Aerial crown-view tile of a tropical tree (Barro Colorado Island, Panama), acquired 20241216:
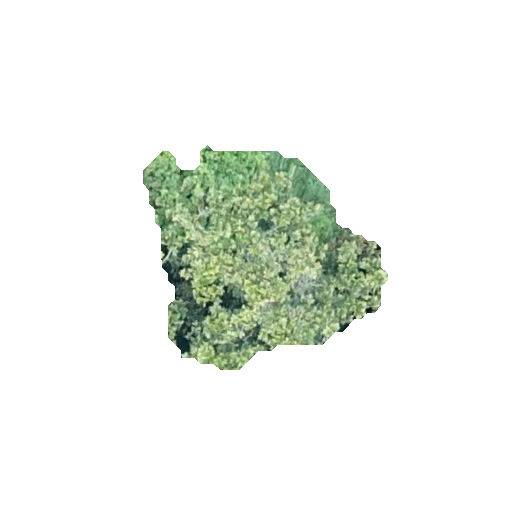
Species: Anacardium excelsum
GBIF accepted scientific name: Anacardium excelsum
Crown area: 53.64 m²